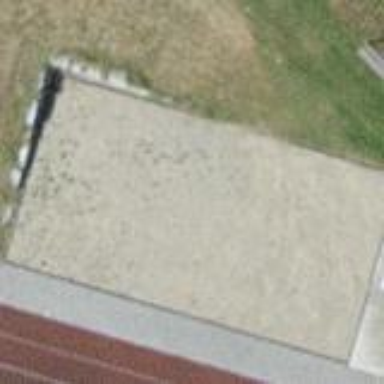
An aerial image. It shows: Shot-put pitch for sports activities.